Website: lowes
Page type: billing-address
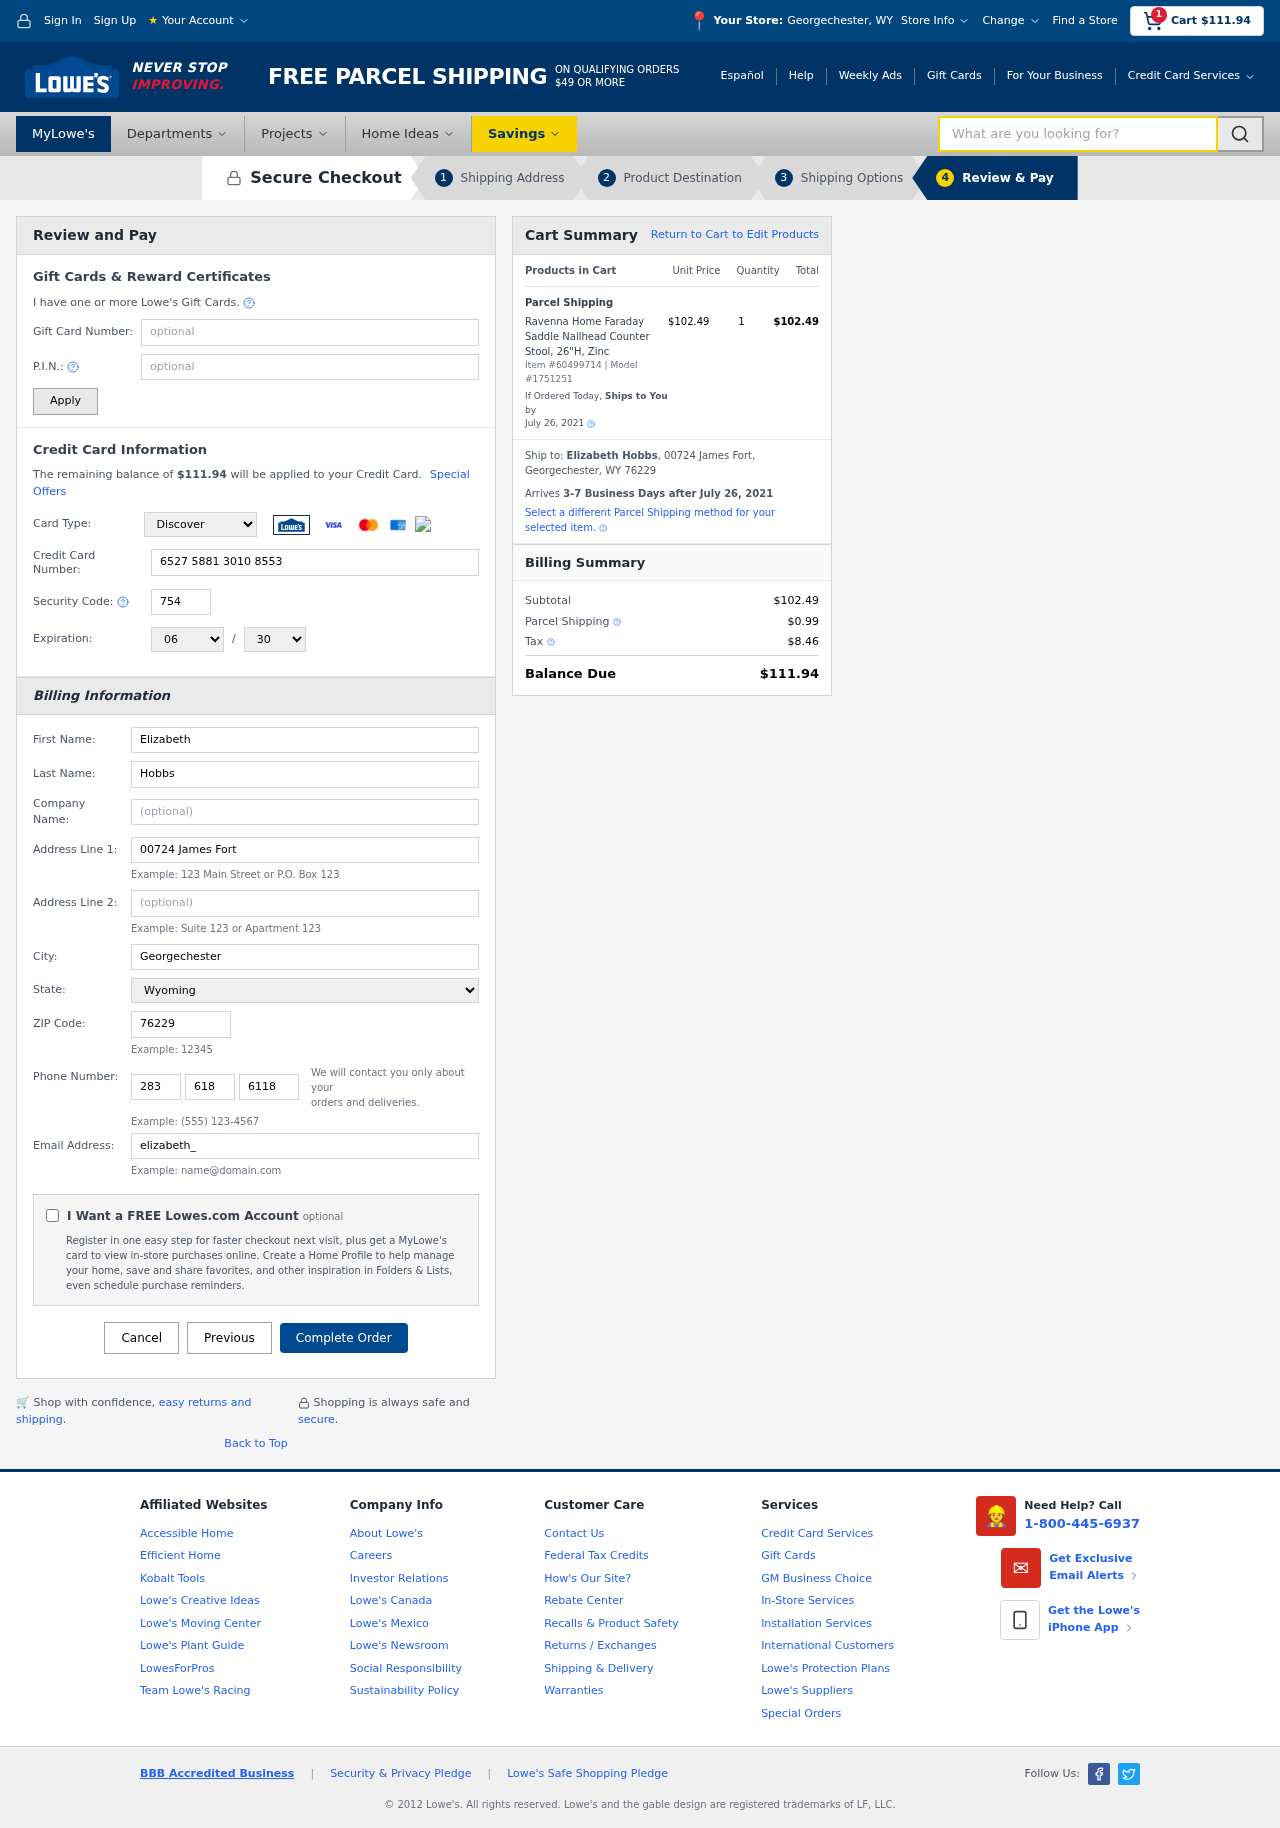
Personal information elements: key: PII_CARD_CVV
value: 754
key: PII_CARD_EXPIRY_MONTH
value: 06
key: PII_CARD_EXPIRY_YEAR
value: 30
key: PII_CARD_NUMBER
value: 6527 5881 3010 8553
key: PII_CARD_TYPE
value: Discover
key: PII_CITY
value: Georgechester
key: PII_CITY_STATE
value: Georgechester, WY
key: PII_EMAIL
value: elizabeth_hobbs@gmail.com
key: PII_FIRSTNAME
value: Elizabeth
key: PII_FULLNAME
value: Elizabeth Hobbs
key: PII_LASTNAME
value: Hobbs
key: PII_PHONE_AREA
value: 283
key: PII_PHONE_PREFIX
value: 618
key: PII_PHONE_SUFFIX
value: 6118
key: PII_POSTCODE
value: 76229
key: PII_STATE
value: Wyoming
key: PII_STREET
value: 00724 James Fort
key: PII_CITY_STATE_ZIP
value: Georgechester, WY 76229
Product elements: key: PRODUCT1_NAME
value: Ravenna Home Faraday Saddle Nailhead Counter Stool, 26"H, Zinc
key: PRODUCT1_PRICE
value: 102.49
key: PRODUCT1_QUANTITY
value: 1
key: PRODUCT_ITEM_NUMBER
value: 60499714
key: PRODUCT_MODEL_NUMBER
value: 1751251
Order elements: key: ORDER_SUBTOTAL
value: $111.94
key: ORDER_TOTAL
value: $111.94
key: ORDER_SHIPPING_DATE
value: July 26, 2021
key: ORDER_SUBTOTAL
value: $102.49
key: ORDER_DELIVERY_DATE
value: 3-7 Business Days after July 26, 2021
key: ORDER_SHIPPING_DATE2
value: July 26, 2021
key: ORDER_SUBTOTAL2
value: $102.49
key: ORDER_SHIPPING_COST
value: $0.99
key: ORDER_TAX
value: $8.46
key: ORDER_TOTAL2
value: $111.94
Search elements: key: HEADER_SEARCH
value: What are you looking for?